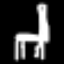
Label: chair